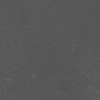
Label: not_dusty